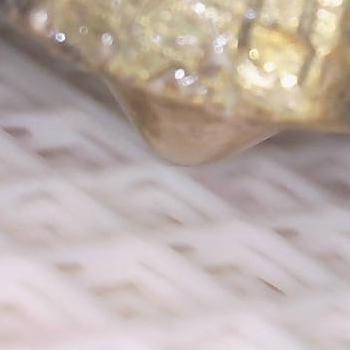
Flow rate: 59%